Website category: university
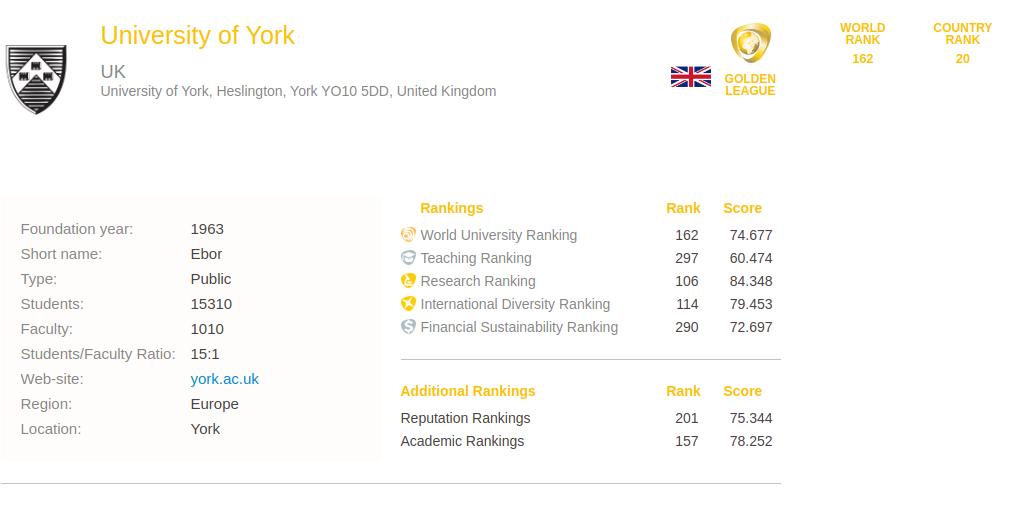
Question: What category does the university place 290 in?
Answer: Financial Sustainability Ranking

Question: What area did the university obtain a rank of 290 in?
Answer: Financial Sustainability Ranking

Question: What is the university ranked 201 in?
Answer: Reputation Rankings

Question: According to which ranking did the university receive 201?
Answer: Reputation Rankings

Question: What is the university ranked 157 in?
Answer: Academic Rankings

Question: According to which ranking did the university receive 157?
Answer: Academic Rankings

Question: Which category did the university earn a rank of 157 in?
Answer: Academic Rankings

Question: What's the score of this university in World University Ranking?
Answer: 74.677

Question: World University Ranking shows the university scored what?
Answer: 74.677

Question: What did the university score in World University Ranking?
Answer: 74.677

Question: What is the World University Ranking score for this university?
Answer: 74.677

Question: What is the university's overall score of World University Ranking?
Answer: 74.677

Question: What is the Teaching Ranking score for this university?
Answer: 60.474

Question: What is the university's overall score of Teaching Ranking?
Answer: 60.474

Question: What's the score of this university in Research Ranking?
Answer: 84.348

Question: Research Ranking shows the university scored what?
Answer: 84.348

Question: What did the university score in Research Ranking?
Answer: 84.348

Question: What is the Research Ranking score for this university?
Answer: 84.348

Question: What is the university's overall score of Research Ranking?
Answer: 84.348

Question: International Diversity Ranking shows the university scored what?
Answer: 79.453

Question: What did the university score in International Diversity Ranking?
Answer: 79.453

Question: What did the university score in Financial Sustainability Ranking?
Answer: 72.697

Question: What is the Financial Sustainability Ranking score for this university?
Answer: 72.697

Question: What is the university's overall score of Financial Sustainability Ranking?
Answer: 72.697

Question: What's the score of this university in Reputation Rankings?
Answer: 75.344

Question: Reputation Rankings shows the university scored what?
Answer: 75.344

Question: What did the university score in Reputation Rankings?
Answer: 75.344

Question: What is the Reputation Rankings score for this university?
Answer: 75.344

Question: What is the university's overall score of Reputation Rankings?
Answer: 75.344

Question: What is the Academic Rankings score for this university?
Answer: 78.252

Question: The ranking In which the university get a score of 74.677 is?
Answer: World University Ranking

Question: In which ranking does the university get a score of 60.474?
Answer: Teaching Ranking

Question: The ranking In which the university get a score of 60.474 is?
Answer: Teaching Ranking

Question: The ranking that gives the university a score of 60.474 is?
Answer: Teaching Ranking

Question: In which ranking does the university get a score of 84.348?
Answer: Research Ranking

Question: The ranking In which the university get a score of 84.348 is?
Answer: Research Ranking

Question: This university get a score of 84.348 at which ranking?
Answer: Research Ranking

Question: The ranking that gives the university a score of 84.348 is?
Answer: Research Ranking

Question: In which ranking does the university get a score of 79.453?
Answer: International Diversity Ranking

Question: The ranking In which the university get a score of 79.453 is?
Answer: International Diversity Ranking

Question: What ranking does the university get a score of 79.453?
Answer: International Diversity Ranking

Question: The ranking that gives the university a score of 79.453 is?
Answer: International Diversity Ranking

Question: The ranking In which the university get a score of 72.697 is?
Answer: Financial Sustainability Ranking

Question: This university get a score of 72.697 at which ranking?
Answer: Financial Sustainability Ranking

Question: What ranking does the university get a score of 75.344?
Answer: Reputation Rankings

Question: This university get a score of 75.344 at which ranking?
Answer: Reputation Rankings

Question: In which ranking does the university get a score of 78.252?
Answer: Academic Rankings

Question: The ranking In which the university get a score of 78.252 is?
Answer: Academic Rankings

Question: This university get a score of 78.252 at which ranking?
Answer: Academic Rankings